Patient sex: M
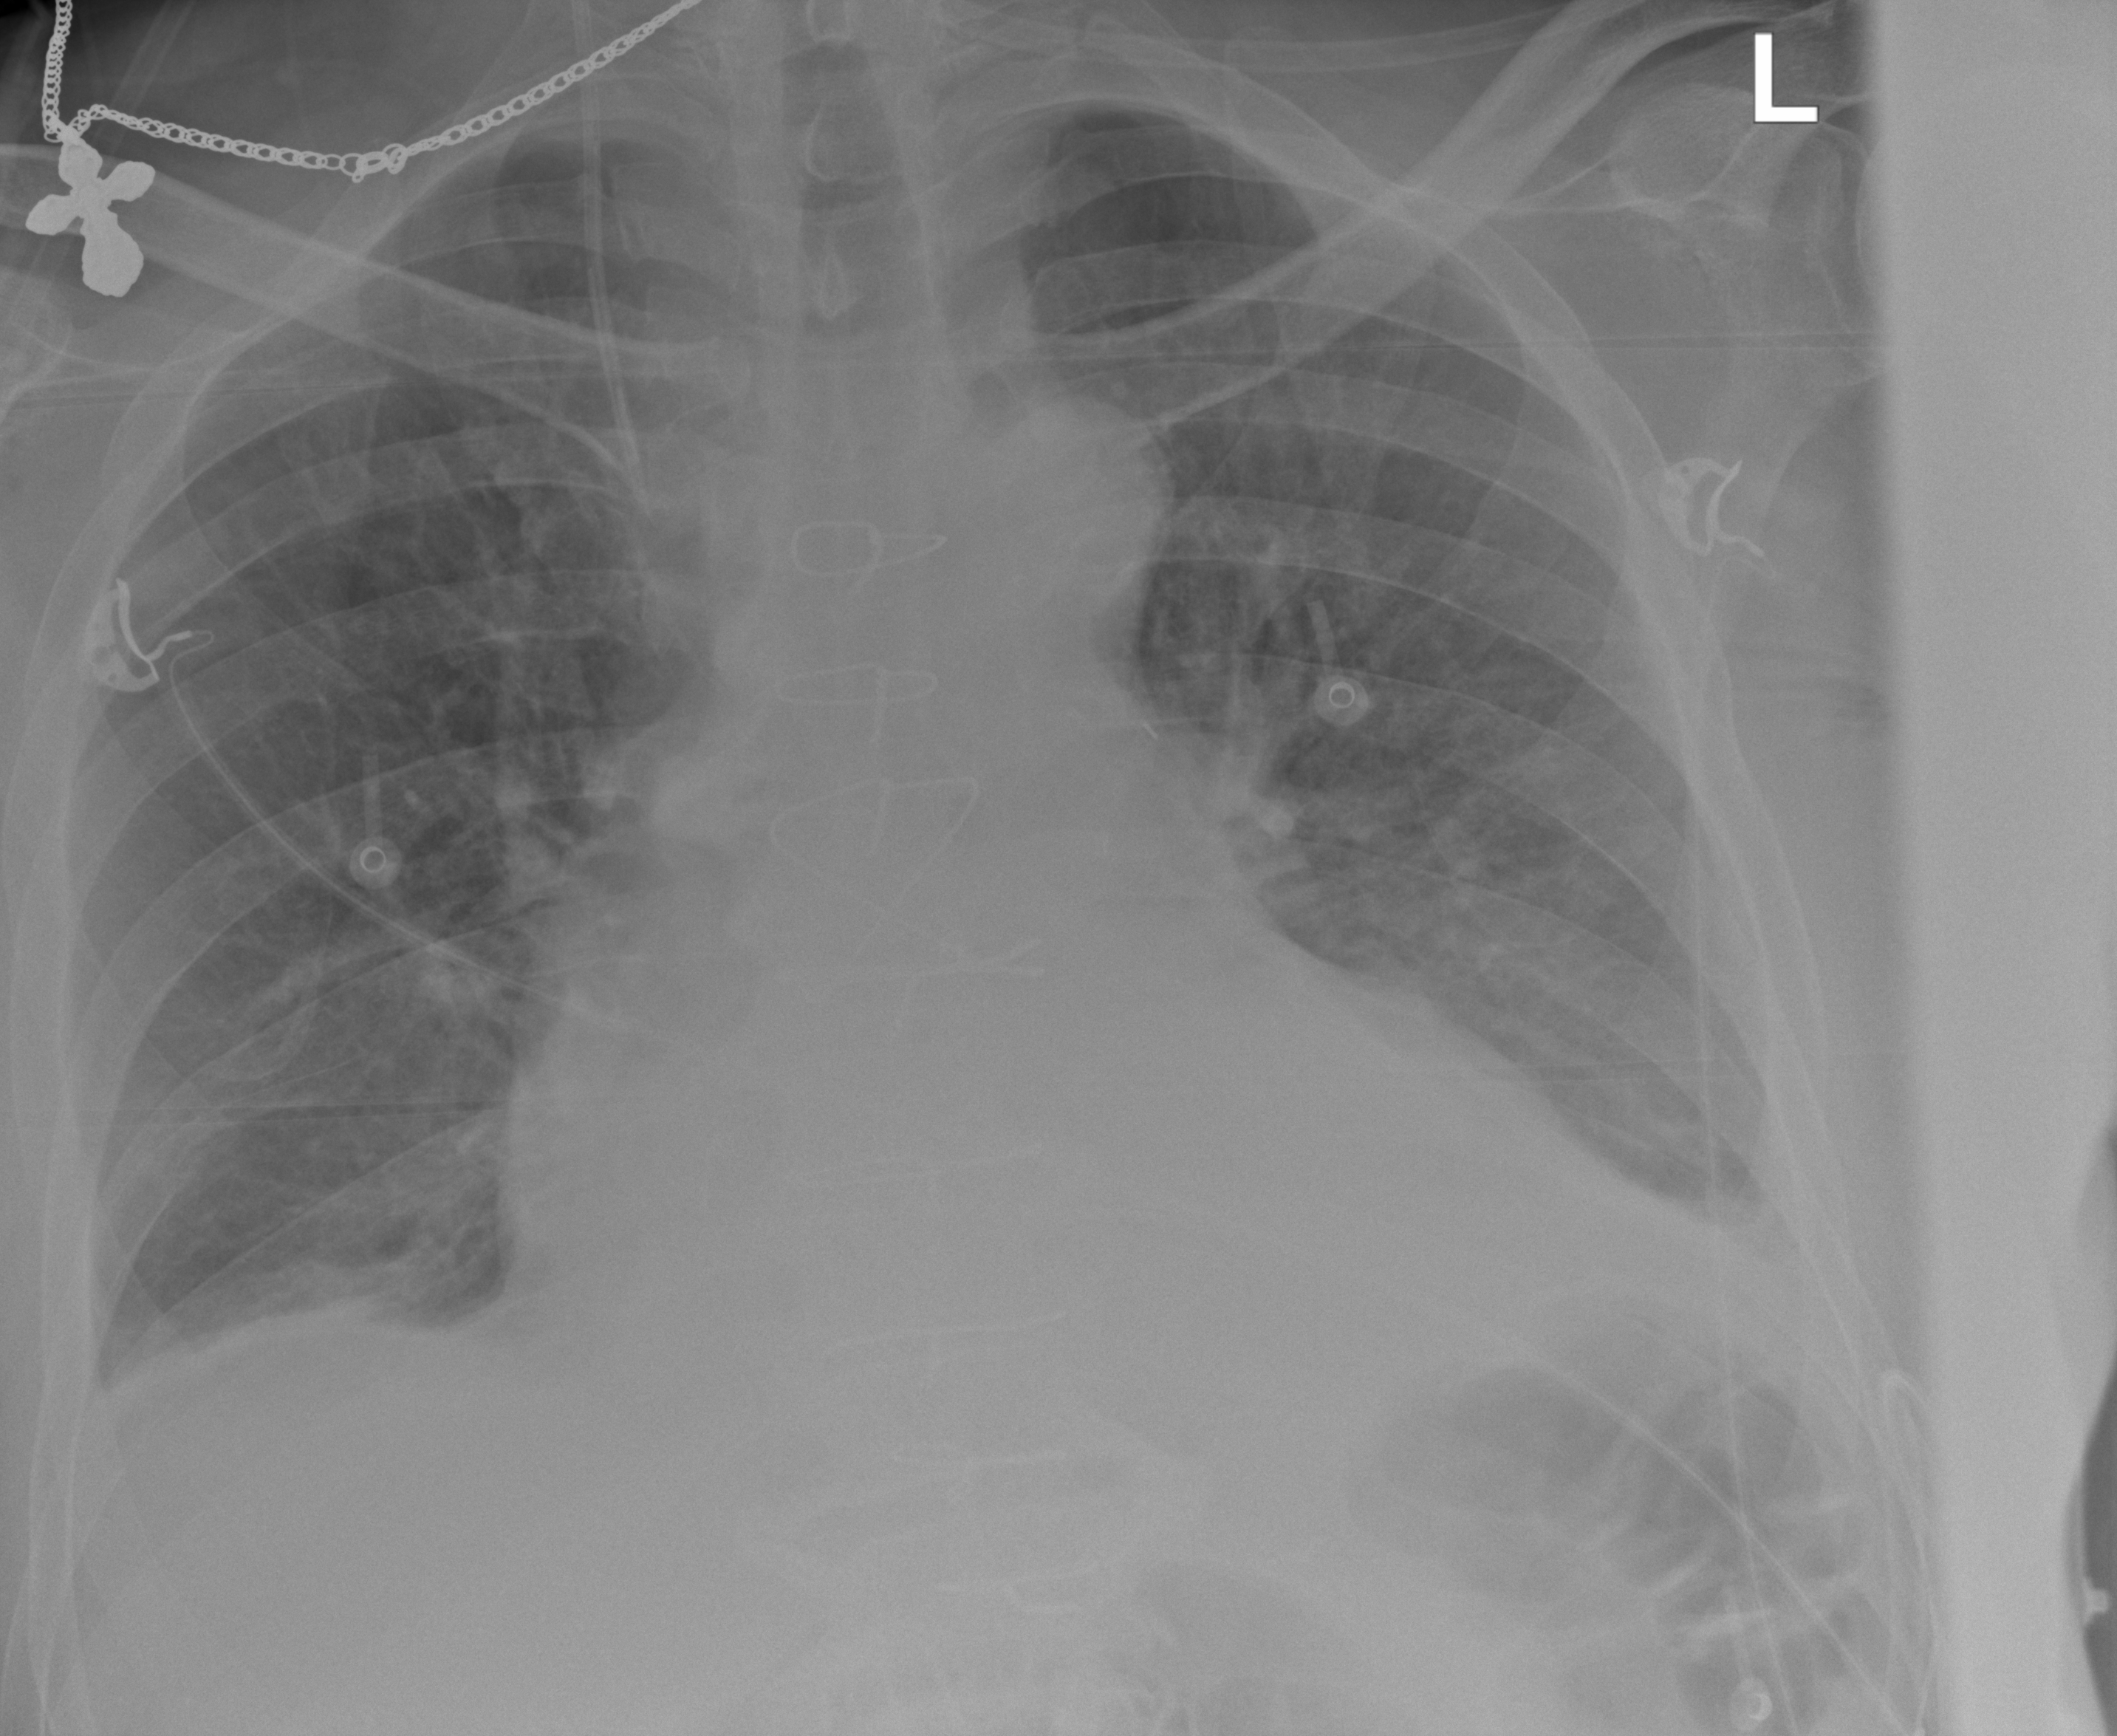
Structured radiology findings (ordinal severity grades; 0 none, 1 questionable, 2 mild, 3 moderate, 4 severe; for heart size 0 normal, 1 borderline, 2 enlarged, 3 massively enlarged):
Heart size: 2
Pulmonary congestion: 2
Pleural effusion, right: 2
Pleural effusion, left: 2
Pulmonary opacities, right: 0
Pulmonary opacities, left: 0
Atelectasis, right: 2
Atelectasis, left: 2